Aerial crown-view tile of a tropical tree (Barro Colorado Island, Panama), acquired 20250124:
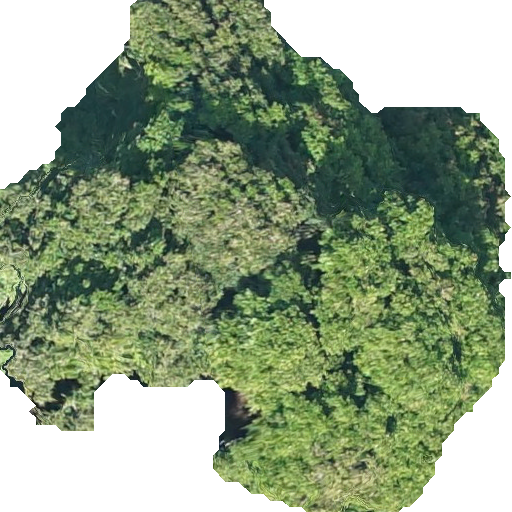
Species: Prioria copaifera
GBIF accepted scientific name: Prioria copaifera
Crown area: 281.015 m²